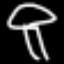
Label: mushroom